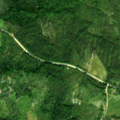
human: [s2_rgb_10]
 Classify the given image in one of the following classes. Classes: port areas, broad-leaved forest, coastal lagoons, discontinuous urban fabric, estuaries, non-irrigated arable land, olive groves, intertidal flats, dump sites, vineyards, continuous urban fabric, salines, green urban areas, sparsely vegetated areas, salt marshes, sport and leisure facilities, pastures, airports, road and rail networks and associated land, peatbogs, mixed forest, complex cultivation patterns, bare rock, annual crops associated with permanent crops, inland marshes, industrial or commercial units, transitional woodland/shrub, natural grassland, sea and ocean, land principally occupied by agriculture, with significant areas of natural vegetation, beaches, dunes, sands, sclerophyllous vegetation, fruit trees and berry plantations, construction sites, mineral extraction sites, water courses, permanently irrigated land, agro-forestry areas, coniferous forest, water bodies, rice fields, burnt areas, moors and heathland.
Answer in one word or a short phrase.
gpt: coniferous forest, mixed forest